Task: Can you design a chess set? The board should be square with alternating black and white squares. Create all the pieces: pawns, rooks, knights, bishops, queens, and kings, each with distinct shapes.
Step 1291:
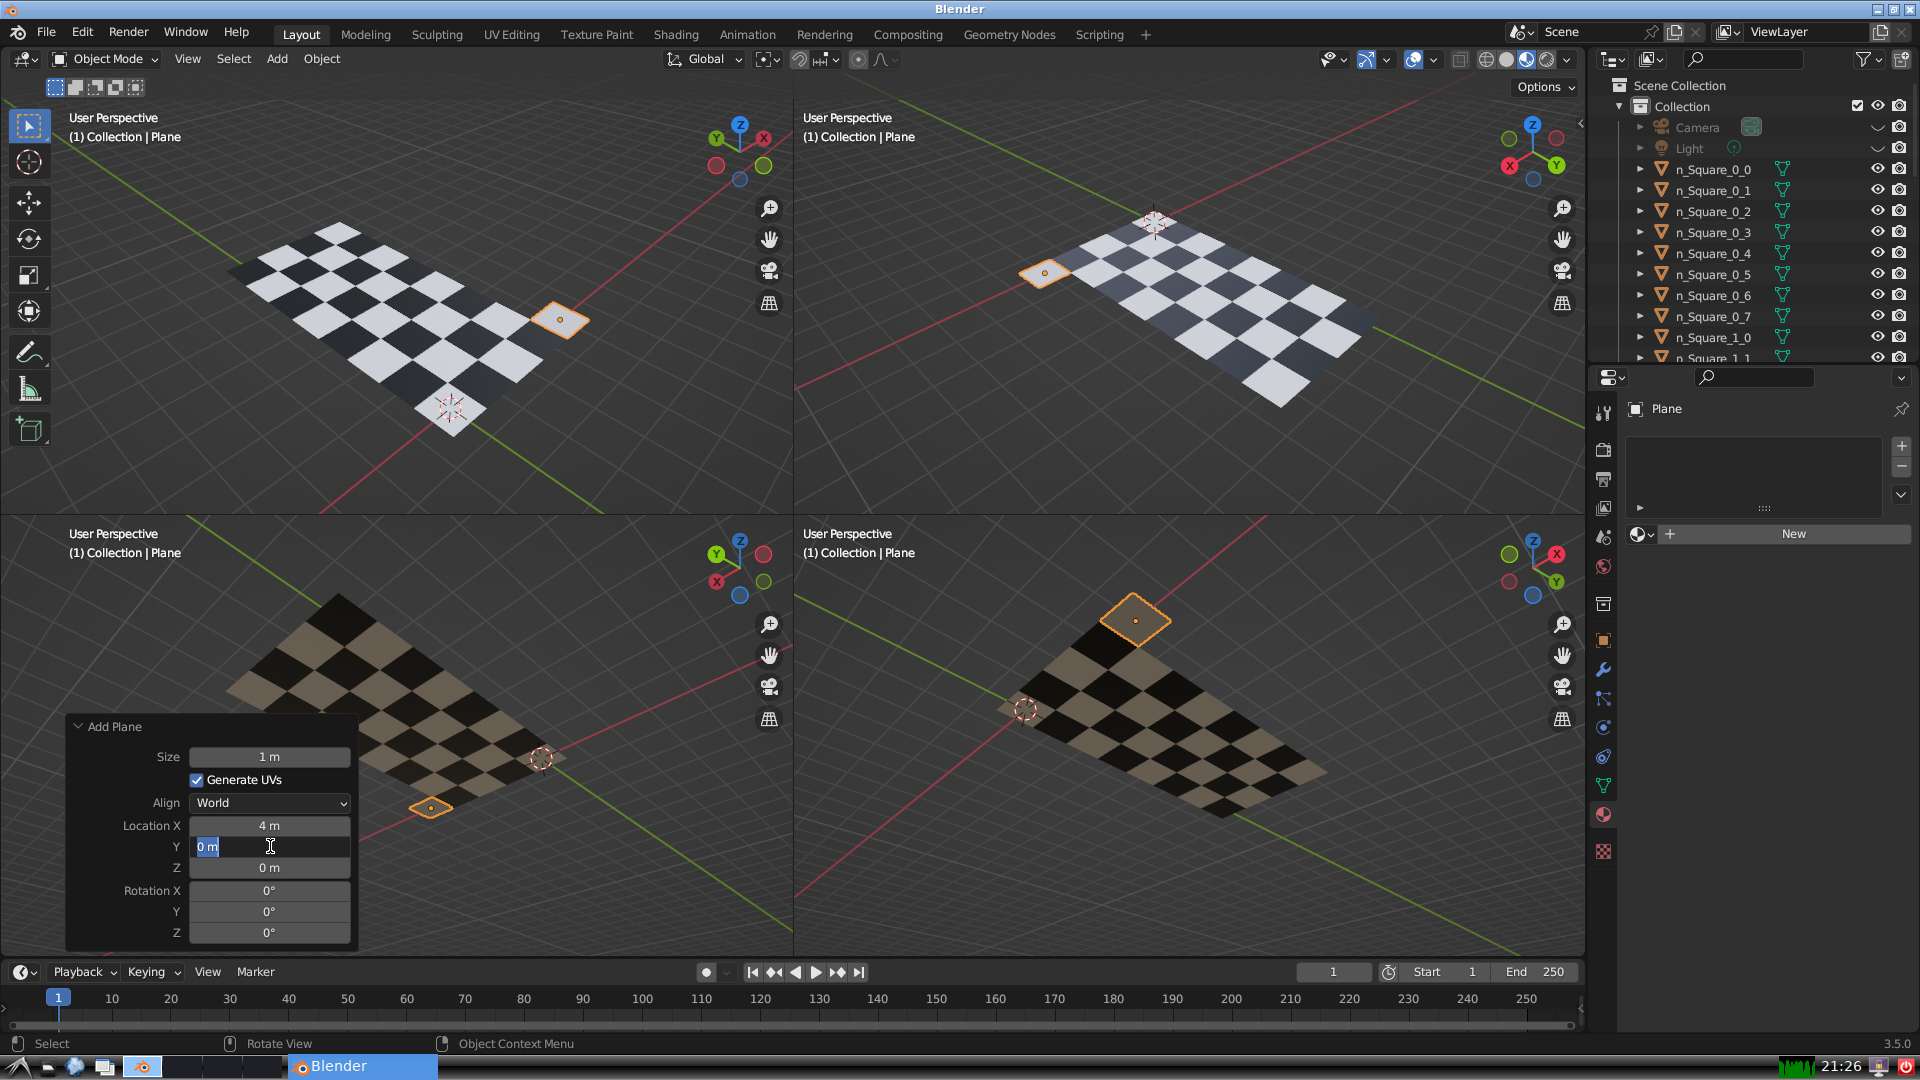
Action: input_text: 1.0